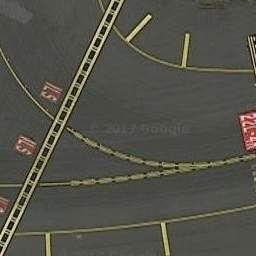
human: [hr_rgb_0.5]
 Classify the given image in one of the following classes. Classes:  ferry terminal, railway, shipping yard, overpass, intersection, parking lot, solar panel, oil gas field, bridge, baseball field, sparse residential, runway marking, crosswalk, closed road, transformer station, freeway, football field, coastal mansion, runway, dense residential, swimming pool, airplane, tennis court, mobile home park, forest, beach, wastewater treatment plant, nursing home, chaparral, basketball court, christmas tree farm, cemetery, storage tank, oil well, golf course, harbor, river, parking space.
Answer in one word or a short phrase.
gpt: runway marking